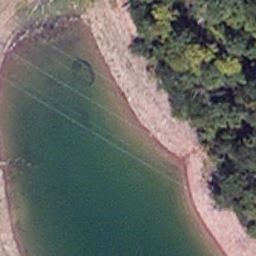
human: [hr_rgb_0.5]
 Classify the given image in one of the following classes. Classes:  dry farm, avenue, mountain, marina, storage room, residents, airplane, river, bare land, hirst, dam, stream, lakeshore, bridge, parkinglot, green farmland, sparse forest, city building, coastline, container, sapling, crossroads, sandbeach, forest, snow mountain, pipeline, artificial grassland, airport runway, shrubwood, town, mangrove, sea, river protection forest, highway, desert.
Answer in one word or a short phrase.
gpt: lakeshore